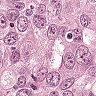
Metastatic tissue present: yes